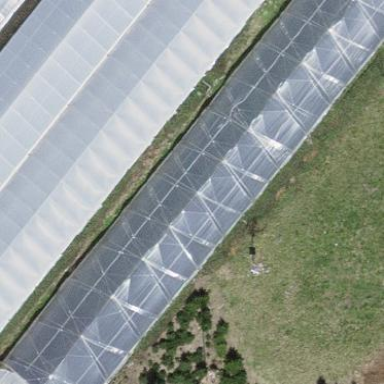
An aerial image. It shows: Greenhouse.